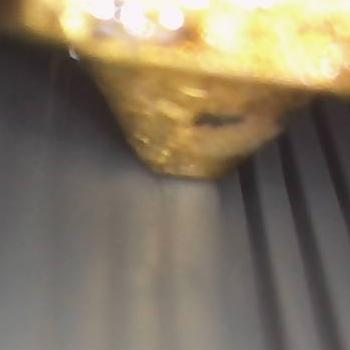
Flow rate: 235%